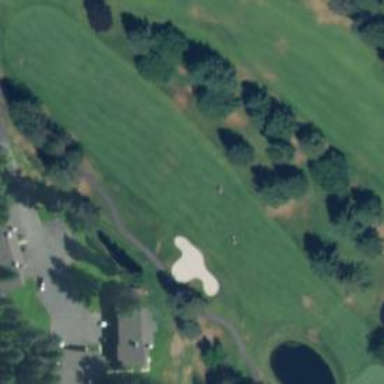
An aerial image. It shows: Grassy area designated as golf fairway.